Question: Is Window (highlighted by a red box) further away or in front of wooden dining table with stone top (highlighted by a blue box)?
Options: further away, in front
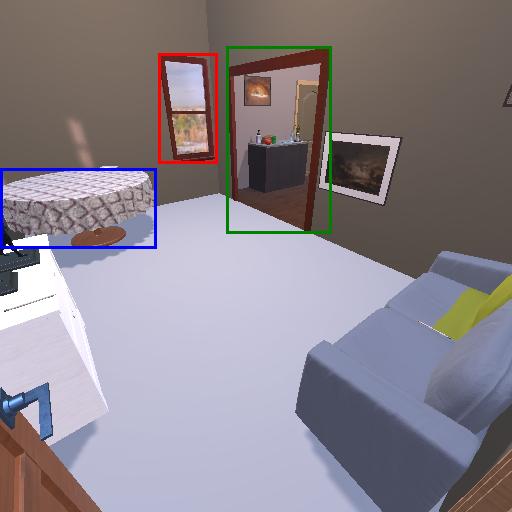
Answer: further away